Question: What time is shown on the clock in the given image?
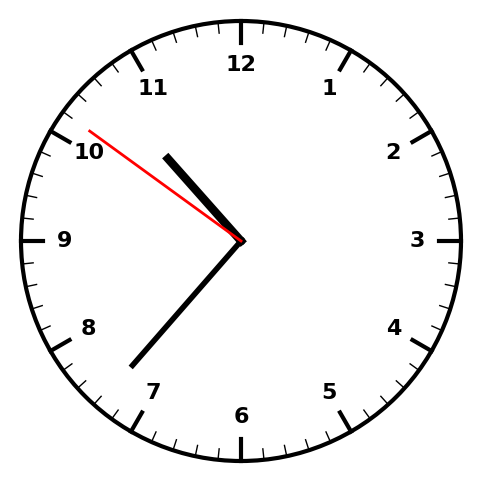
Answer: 10:36:51